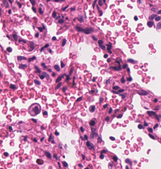
Tumor epithelial tissue: no
Tumor-associated stroma tissue: no
Normal tissue: yes